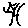
Label: tree